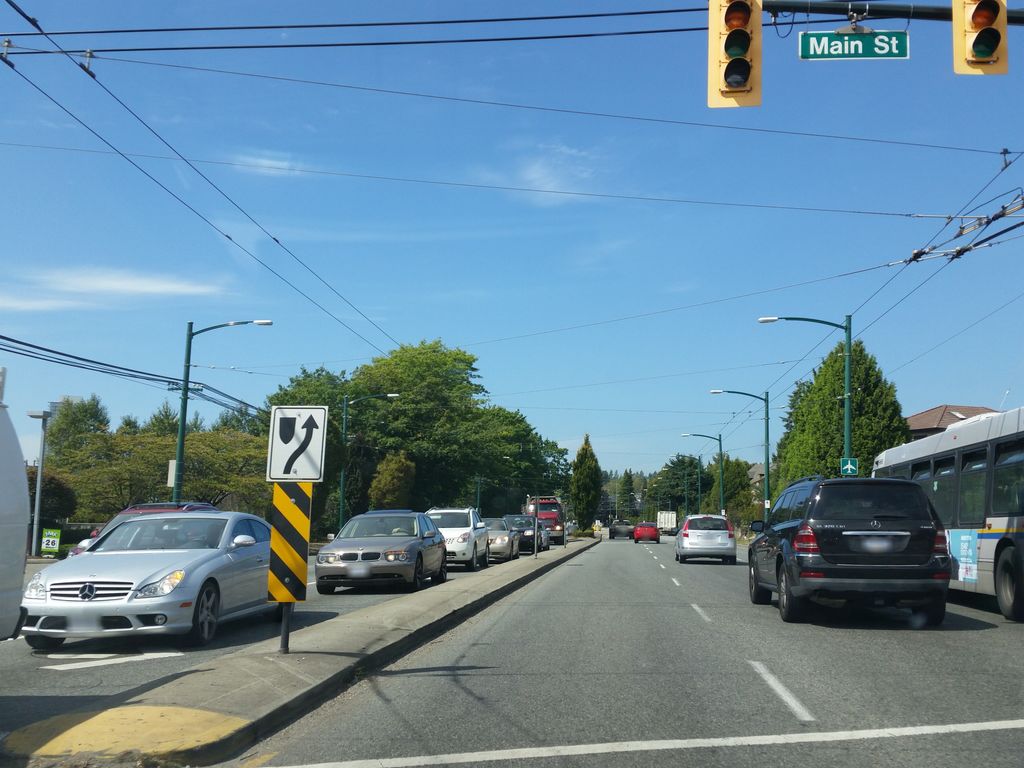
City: vancouver